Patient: sex M, age 71
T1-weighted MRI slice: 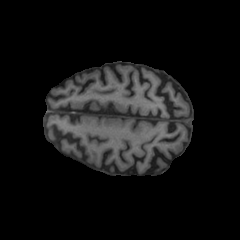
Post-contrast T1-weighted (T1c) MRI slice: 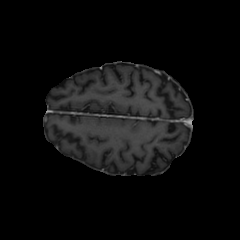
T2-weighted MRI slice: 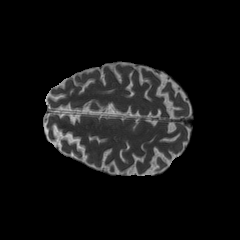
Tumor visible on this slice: no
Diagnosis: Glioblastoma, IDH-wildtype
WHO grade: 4